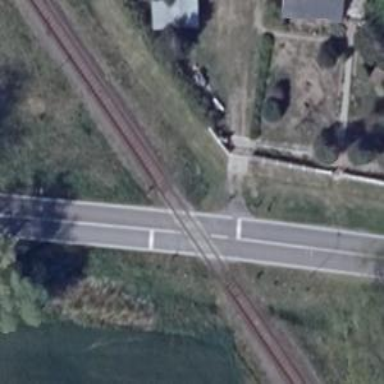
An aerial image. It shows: Railway level crossing.